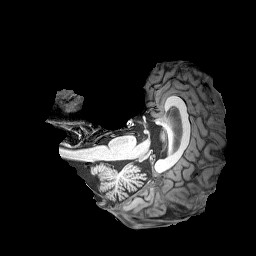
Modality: T1w
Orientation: axial
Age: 50
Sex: male
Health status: healthy